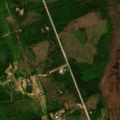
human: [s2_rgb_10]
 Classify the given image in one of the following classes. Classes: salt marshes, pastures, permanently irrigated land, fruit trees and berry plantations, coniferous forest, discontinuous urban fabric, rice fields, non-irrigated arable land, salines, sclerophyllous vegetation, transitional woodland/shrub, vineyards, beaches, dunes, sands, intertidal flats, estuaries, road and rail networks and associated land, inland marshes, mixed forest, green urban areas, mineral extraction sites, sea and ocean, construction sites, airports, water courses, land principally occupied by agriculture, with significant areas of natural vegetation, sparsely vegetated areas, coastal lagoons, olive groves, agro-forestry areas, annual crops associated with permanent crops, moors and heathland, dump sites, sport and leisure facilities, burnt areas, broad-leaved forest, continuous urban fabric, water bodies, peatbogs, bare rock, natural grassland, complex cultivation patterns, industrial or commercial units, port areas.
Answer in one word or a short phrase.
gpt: mixed forest